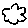
Label: cloud